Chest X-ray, AP view. Patient: 13 years old, sex M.
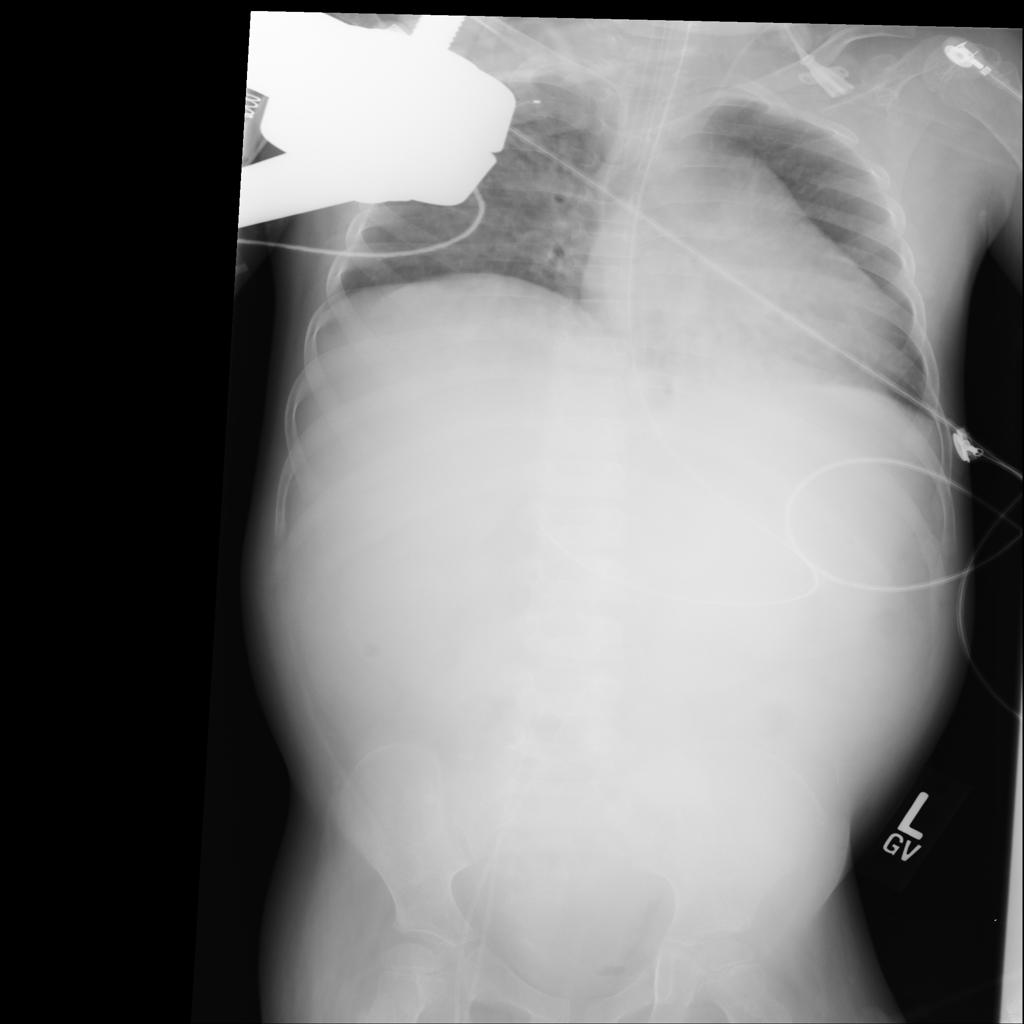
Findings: Atelectasis, Infiltration